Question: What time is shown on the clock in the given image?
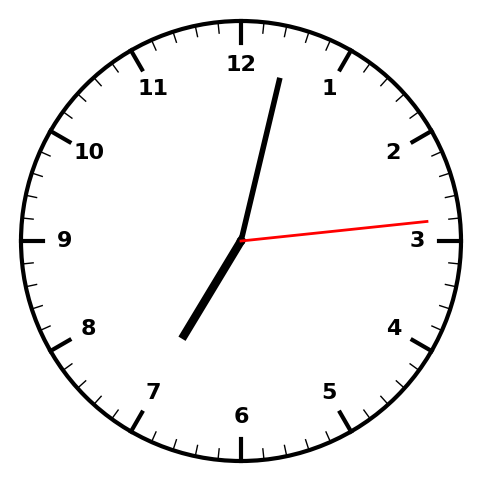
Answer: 07:02:14